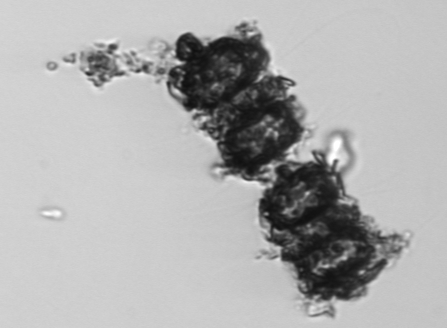
Label: Thalassiosira_TAG_external_detritus